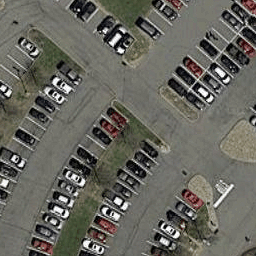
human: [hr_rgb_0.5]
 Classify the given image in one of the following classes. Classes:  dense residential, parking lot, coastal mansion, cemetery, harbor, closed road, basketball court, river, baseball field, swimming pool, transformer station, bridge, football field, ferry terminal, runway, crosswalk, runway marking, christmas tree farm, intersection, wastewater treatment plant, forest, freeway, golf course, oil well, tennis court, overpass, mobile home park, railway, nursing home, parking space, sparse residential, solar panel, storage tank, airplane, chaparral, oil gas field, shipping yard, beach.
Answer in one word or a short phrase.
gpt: parking lot